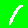
Digit: 1